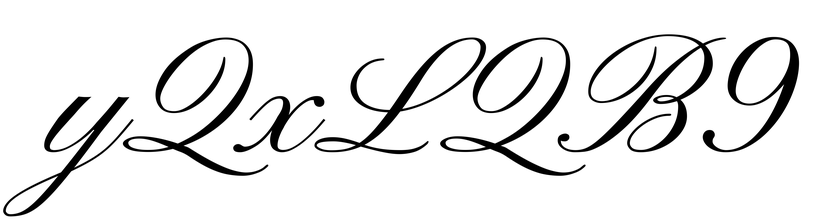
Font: PinyonScript-Regular